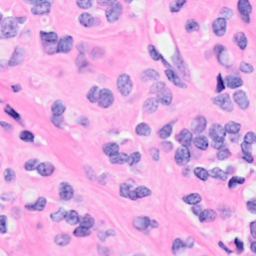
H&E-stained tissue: Breast